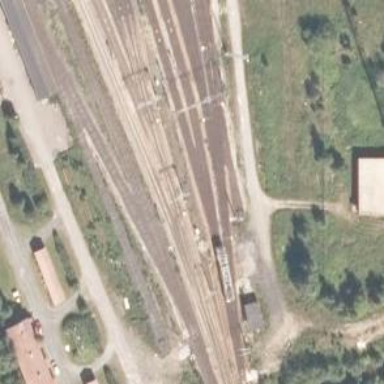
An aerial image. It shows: Electrified rail siding with contact line.